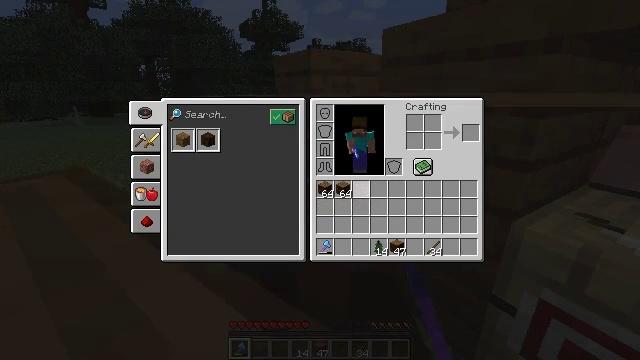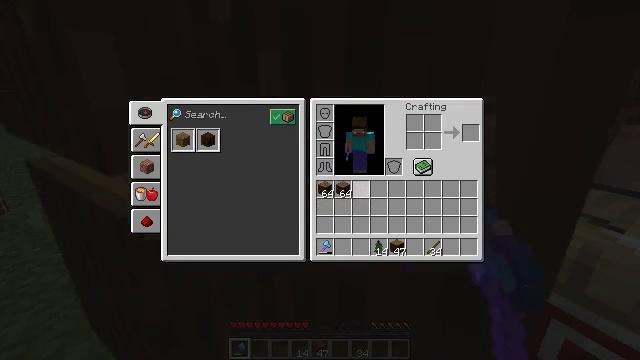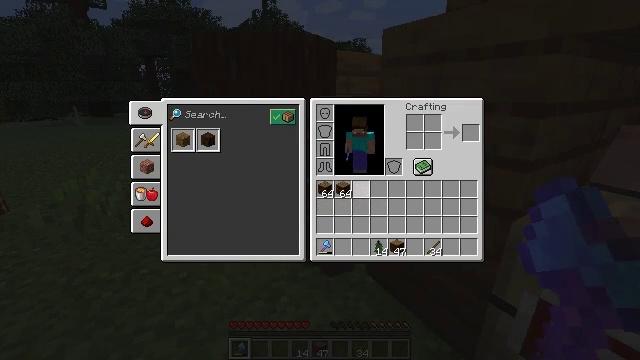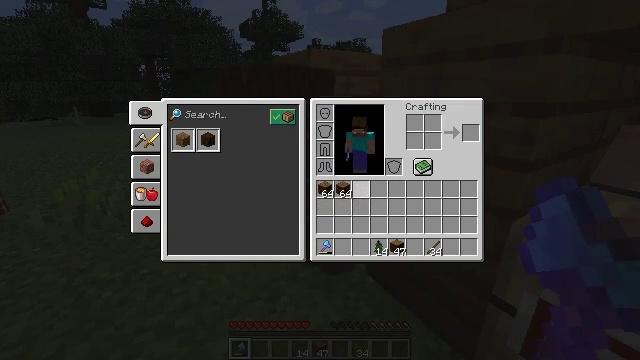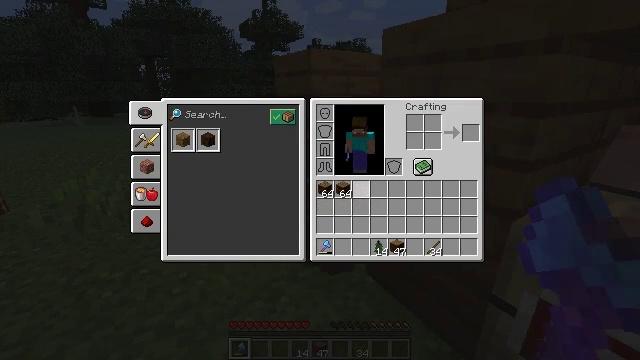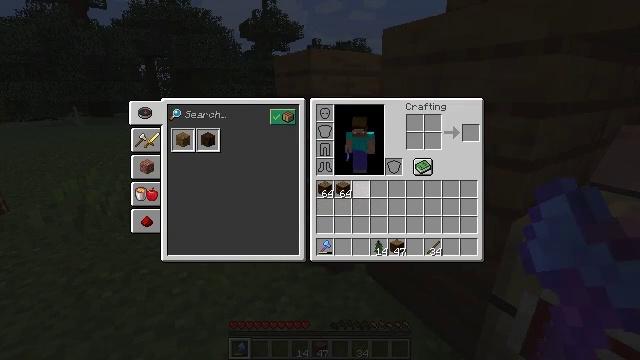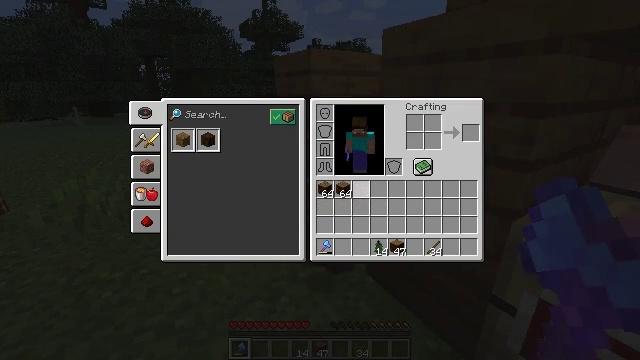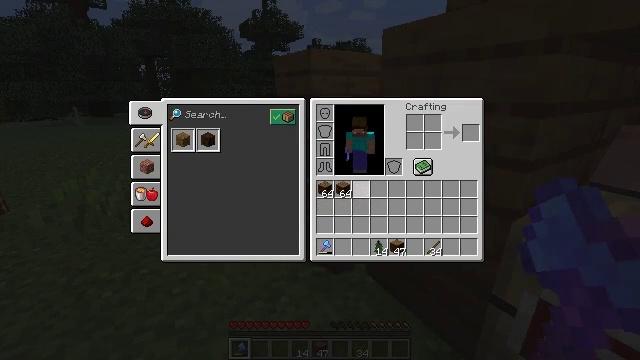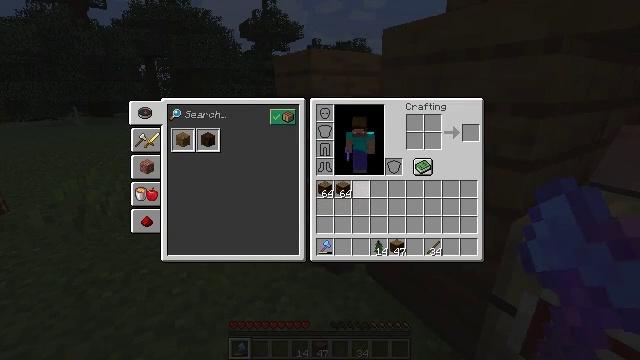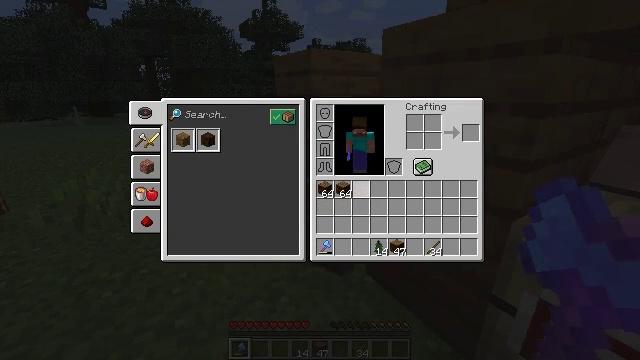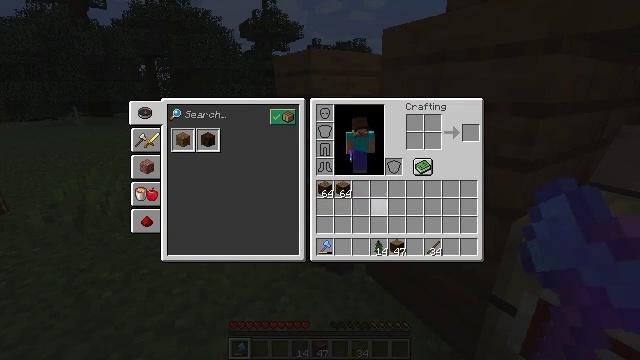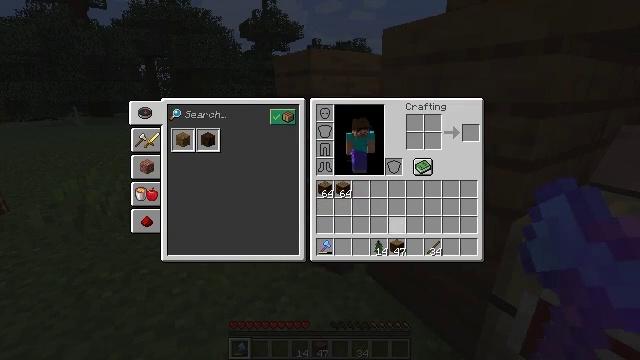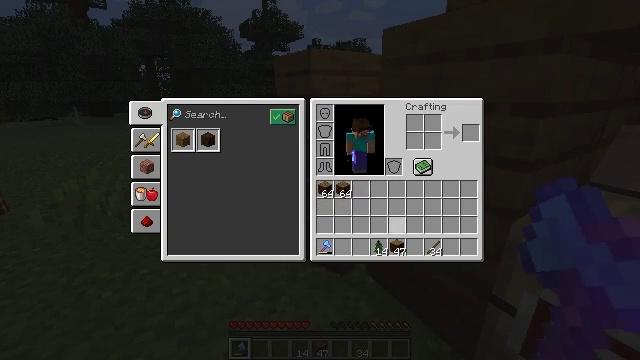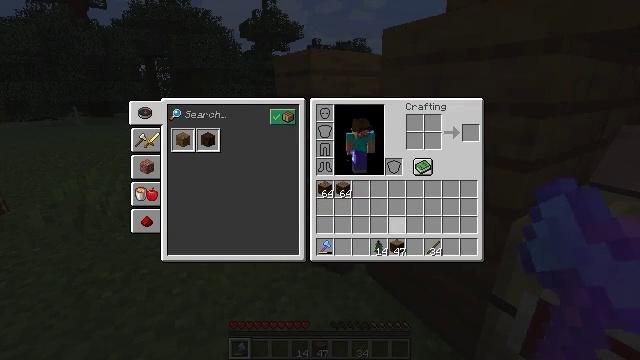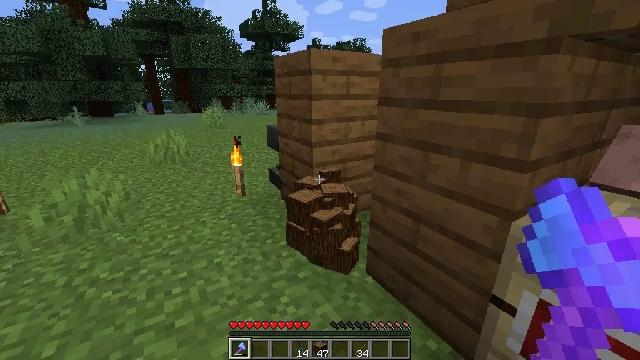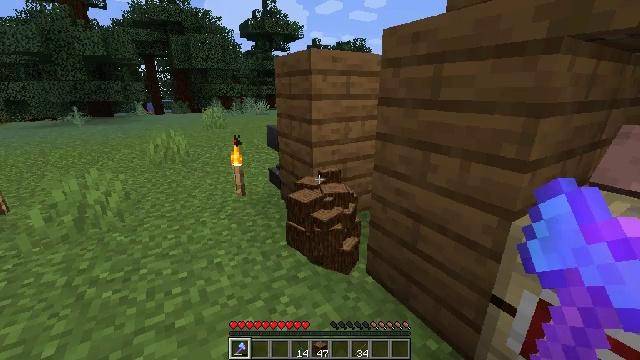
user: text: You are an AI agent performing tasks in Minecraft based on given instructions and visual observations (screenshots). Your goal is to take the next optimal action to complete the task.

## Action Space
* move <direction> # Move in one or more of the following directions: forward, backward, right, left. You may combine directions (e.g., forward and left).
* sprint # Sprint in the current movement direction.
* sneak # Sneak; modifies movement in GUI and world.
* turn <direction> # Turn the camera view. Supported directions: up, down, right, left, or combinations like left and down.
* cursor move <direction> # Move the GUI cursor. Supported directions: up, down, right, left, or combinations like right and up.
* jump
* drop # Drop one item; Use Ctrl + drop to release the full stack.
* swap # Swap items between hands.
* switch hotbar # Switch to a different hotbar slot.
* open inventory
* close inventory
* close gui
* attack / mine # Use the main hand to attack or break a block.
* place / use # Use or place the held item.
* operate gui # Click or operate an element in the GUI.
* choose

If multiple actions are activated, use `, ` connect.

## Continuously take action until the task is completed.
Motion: motion action
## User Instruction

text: Drop a spruce log.
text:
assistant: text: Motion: sprint
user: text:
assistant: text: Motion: sprint
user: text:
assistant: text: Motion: sprint
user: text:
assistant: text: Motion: sprint
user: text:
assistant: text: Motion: sprint
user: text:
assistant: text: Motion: sprint
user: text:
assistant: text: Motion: sprint
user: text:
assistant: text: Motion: sprint
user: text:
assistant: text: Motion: sprint, cursor move right
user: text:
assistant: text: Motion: sprint, cursor move right and down
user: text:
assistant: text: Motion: sprint, cursor move right and down
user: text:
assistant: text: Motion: sprint
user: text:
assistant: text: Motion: no_op
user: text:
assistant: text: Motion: close inventory
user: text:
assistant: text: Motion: close inventory
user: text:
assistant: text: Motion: no_op
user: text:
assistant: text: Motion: no_op
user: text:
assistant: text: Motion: move forward, turn down
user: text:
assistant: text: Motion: move forward, turn down
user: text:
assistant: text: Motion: move forward
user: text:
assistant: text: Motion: move forward
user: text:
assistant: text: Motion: move forward
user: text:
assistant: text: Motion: move forward
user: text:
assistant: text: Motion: move forward
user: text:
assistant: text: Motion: no_op
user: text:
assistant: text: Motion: move back
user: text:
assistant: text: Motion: move back
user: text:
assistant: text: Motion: move back
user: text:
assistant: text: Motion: move back
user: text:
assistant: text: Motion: move back